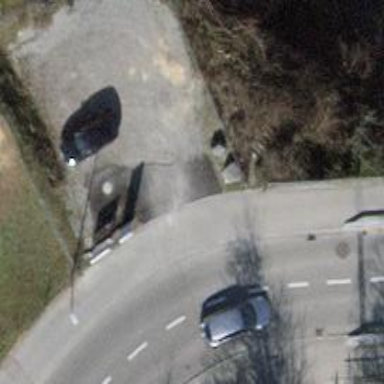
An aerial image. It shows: Unmarked crossing on the road.